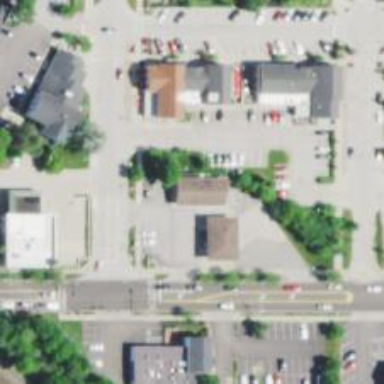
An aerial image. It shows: Convenience shop.